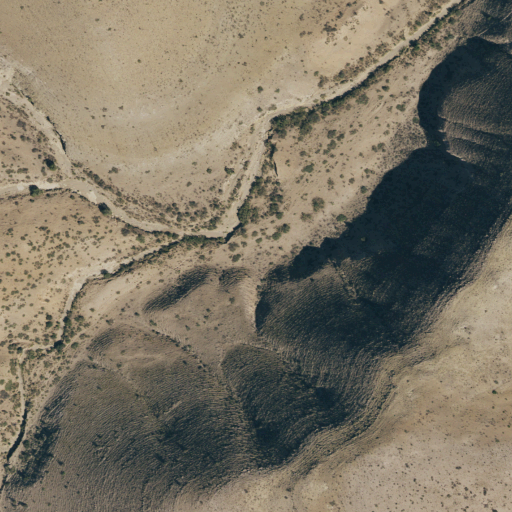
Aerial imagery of gap in Texas named Getaway Gap containing only shrub